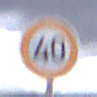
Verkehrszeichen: Geschwindigkeit40
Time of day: MorningAfternoon
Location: Outdoor (Suburban)
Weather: PartlyCloudy
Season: NotSpecified
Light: Natural